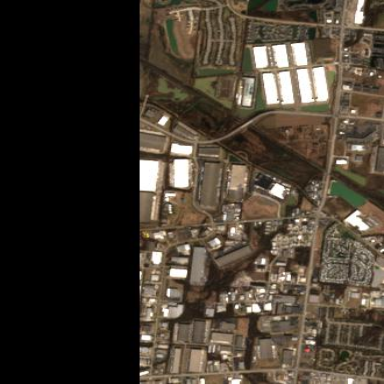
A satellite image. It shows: Industrial area.